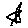
Label: star